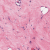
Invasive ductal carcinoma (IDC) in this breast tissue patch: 0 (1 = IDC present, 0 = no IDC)